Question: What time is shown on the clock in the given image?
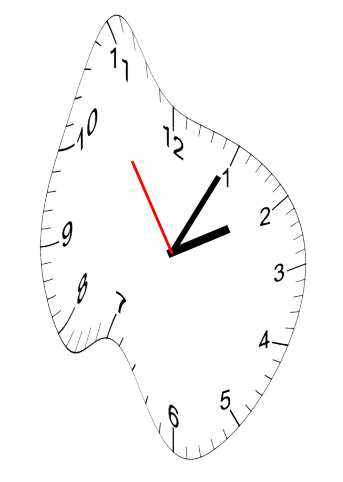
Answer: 02:04:54